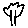
Label: tree